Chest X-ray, AP view. Patient: 43 years old, sex F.
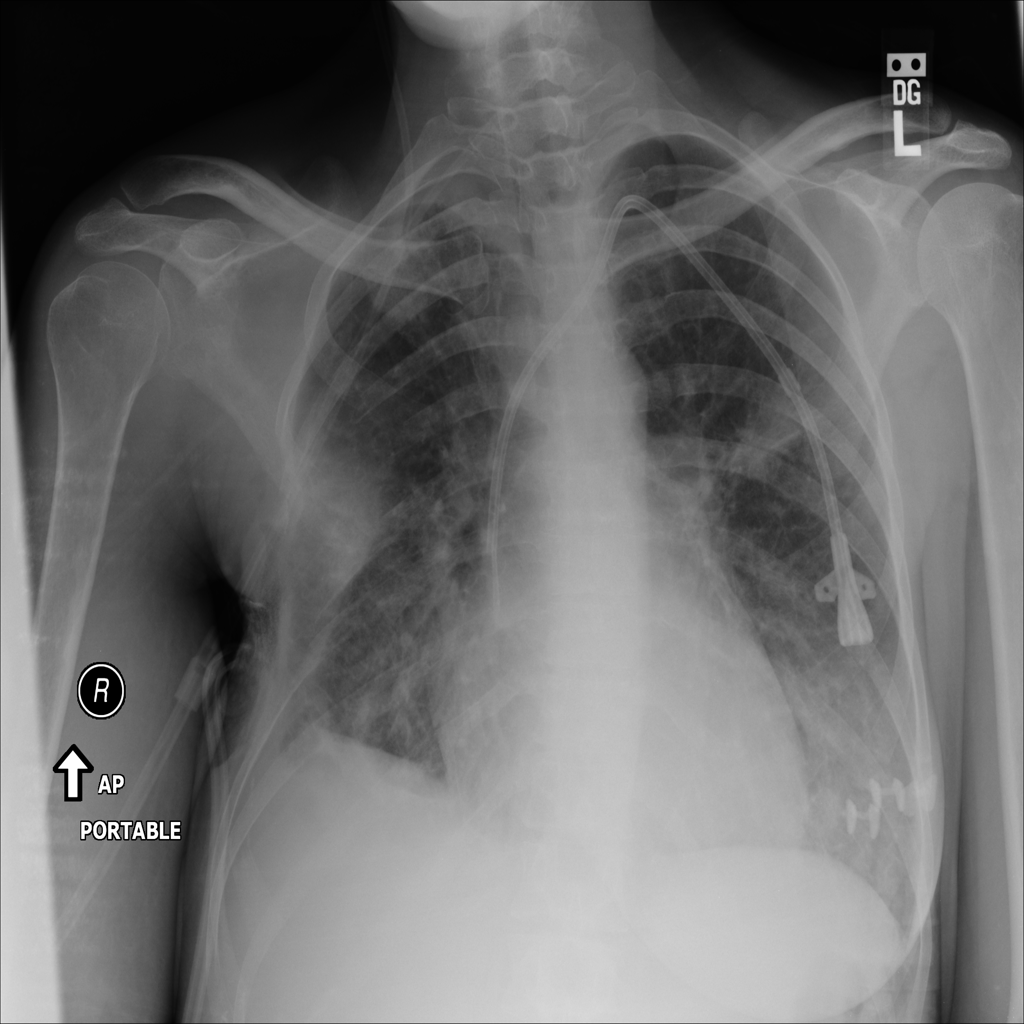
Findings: Effusion, Fibrosis, Infiltration